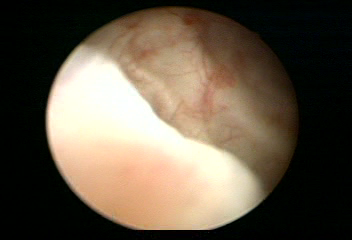
Modality: WLC
Class: Normal mucosa
Bladder cancer association: No